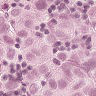
Metastatic tissue present: yes